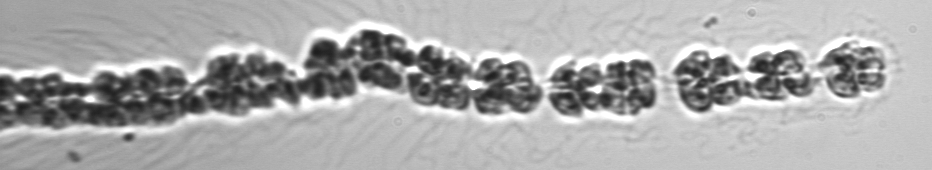
Label: Leptocylindrus_mediterraneus